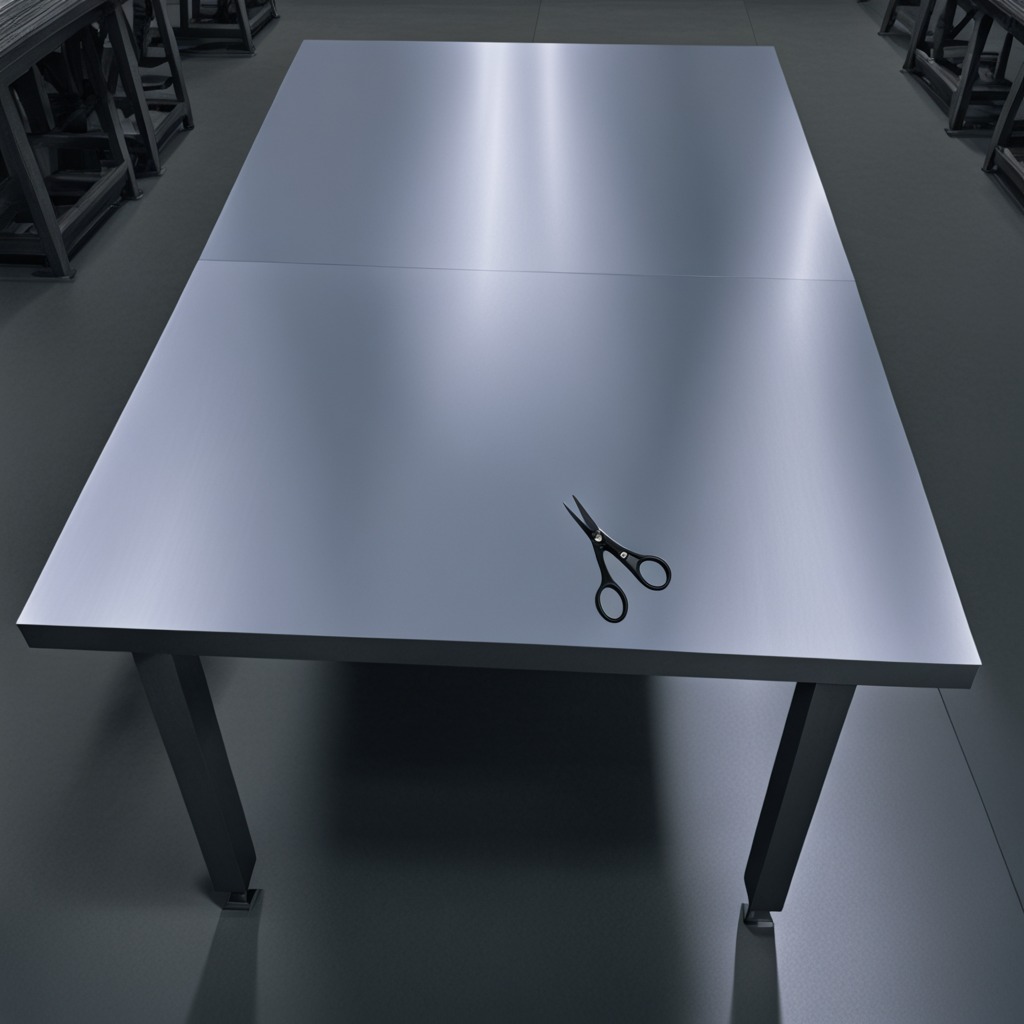
A scissor lying on the tabletop.